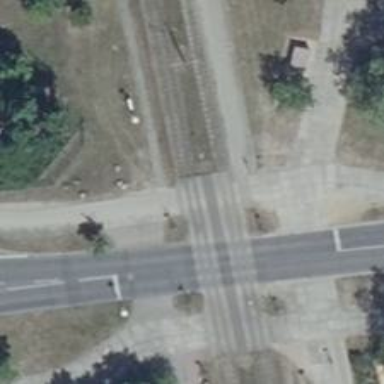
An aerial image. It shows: Tram crossing on the railway.